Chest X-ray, PA view. Patient: 5 years old, sex M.
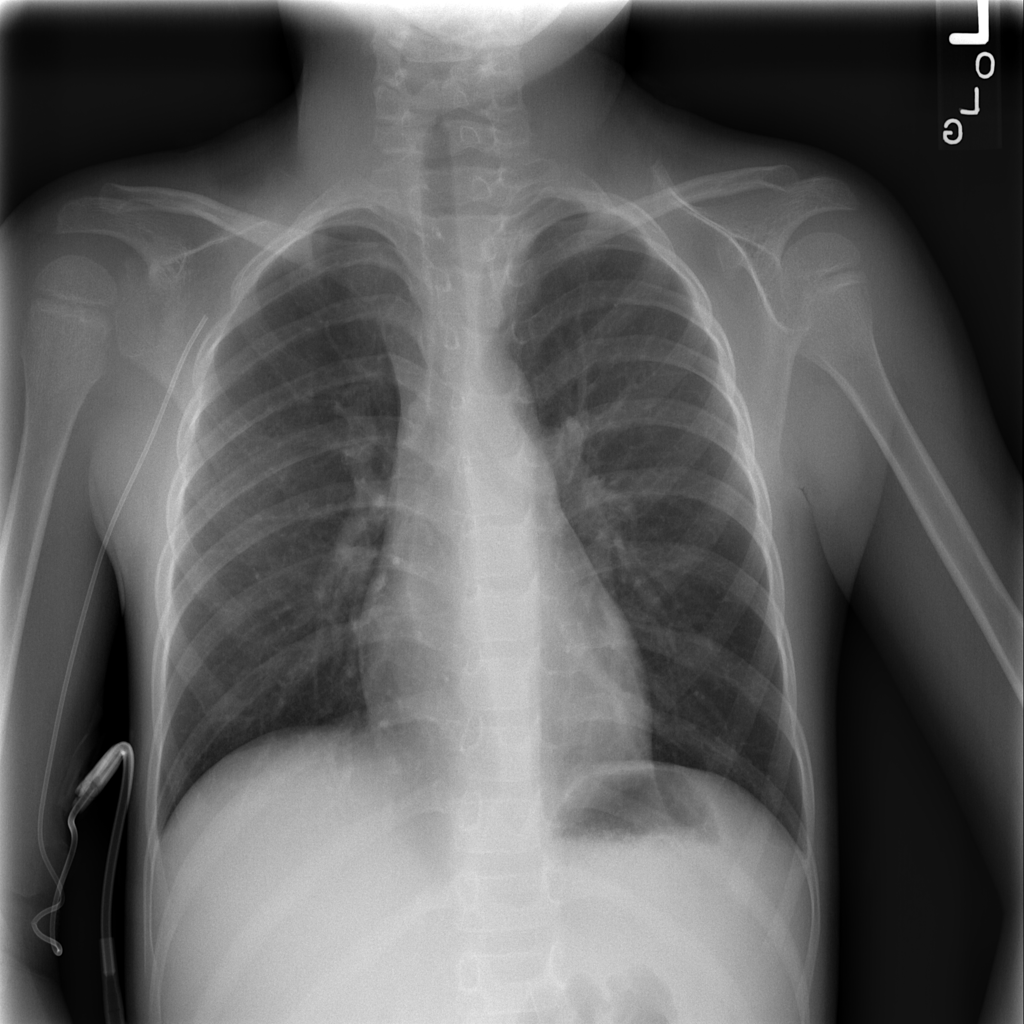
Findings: No Finding